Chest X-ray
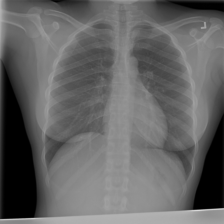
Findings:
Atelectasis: negative
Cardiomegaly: negative
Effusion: negative
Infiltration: negative
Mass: negative
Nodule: negative
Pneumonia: negative
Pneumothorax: negative
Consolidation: negative
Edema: negative
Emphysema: negative
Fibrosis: negative
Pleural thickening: negative
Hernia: negative